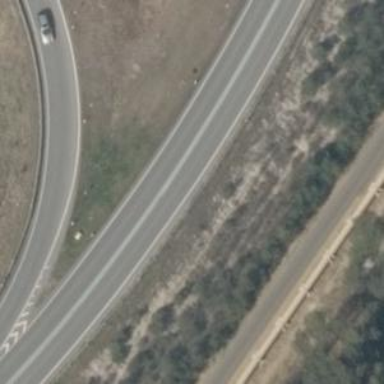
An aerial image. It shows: Asphalt road designated as trunk highway.